Frequency: 85000
Velocity: 0,2635
Power: 13,9
Pulse duration: 0,0000001
Pass count: 1
Magnification: 10
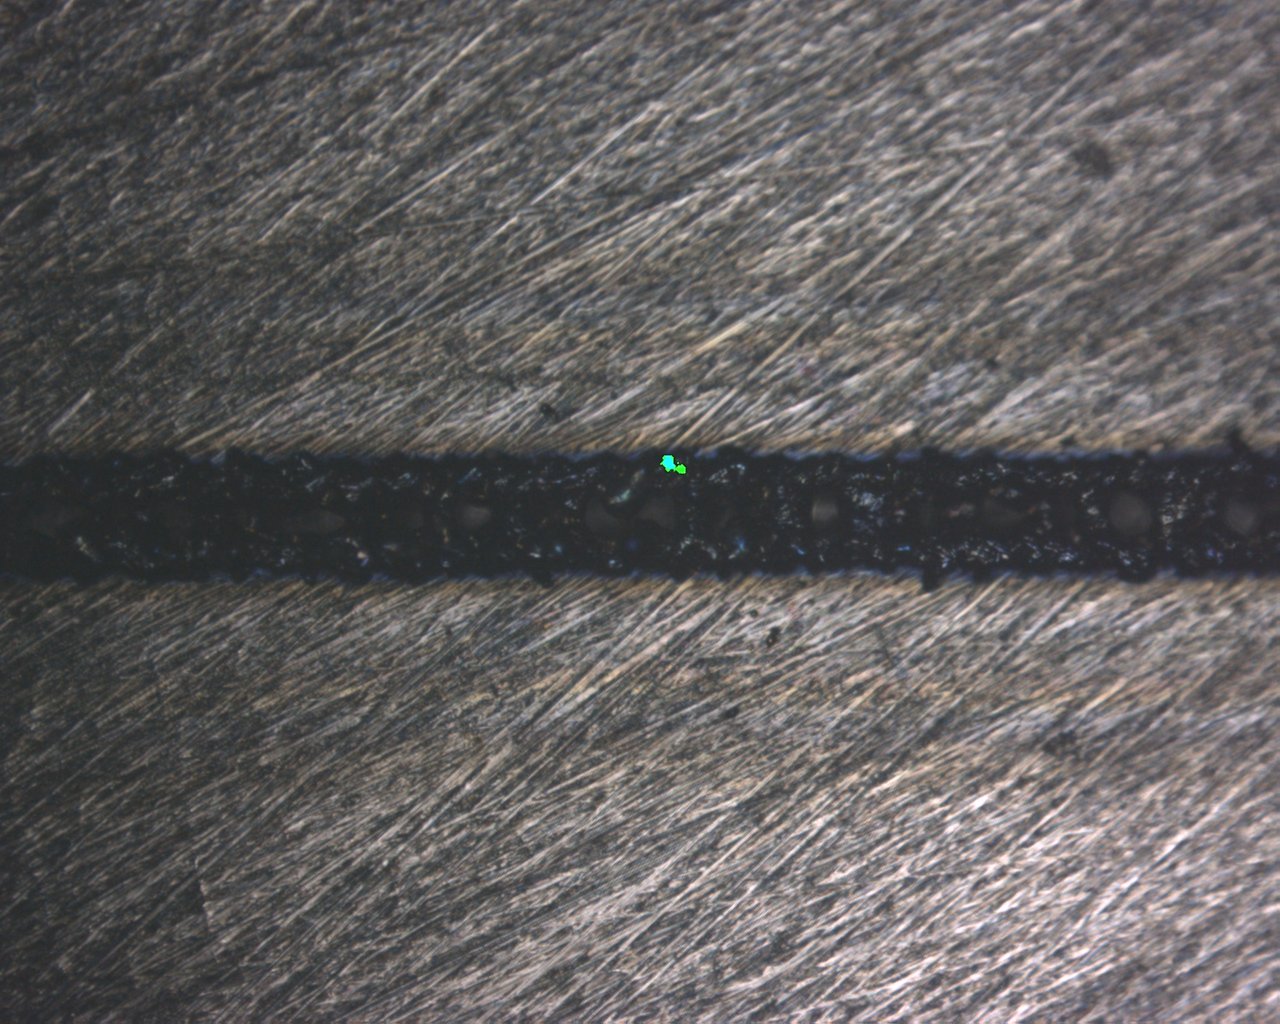
Measured width: 135.743
Other width: 51.668